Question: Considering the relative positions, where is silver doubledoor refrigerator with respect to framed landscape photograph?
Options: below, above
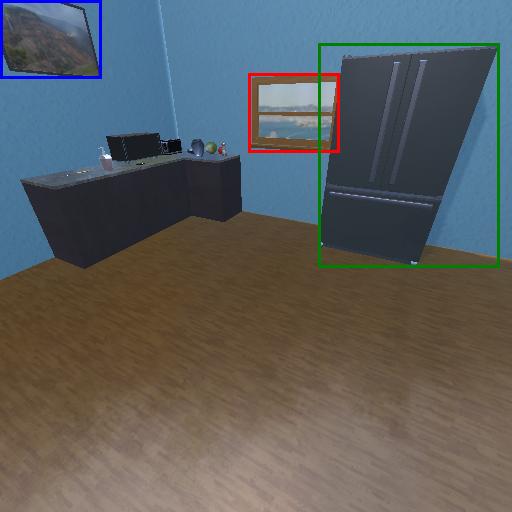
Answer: below